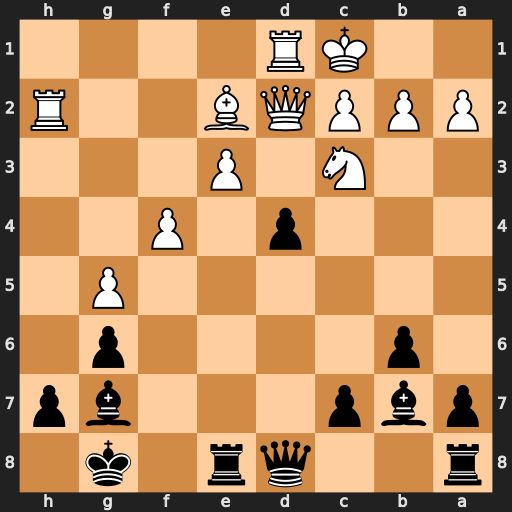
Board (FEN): r2qr1k1/pbp3bp/1p4p1/6P1/3p1P2/2N1P3/PPPQB2R/2KR4
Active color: b
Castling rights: -
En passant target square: -
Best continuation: dxc3 Bc4+ Kf8